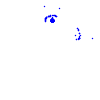
Particle: pion